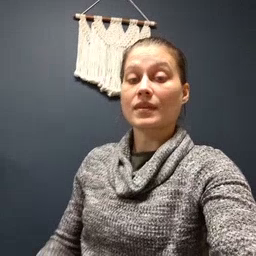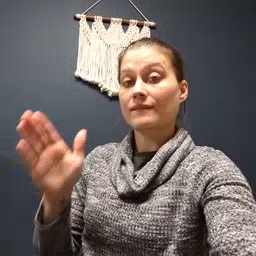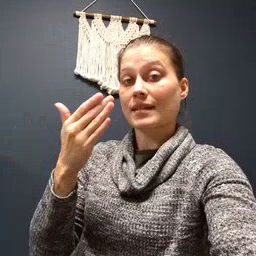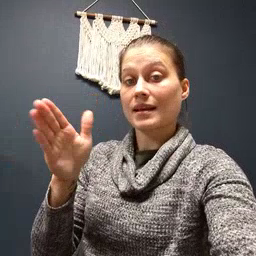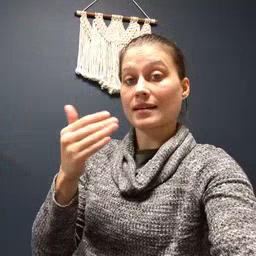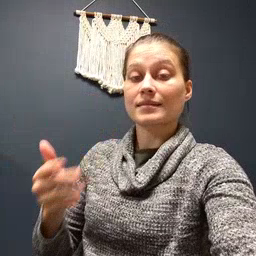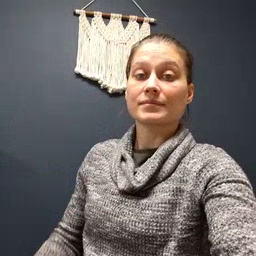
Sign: flag